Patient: sex M, age 60
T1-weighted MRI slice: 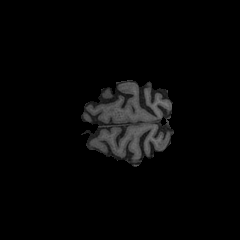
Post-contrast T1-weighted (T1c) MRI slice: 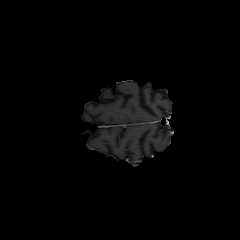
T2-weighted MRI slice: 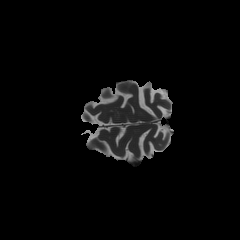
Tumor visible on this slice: no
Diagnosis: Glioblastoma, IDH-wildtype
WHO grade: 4